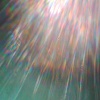
Label: sunburn